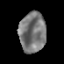
Tissue: prostate
Cell type: T cells
Senescence score: 0.225
Nuclear area (px): 1043
Mean DAPI intensity: 120.805